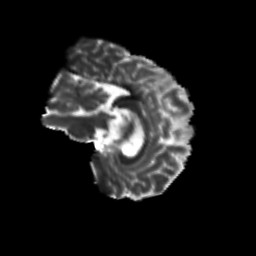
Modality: T2w
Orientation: sagittal
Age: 24
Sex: male
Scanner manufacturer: siemens
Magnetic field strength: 3 T
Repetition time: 8.6 s
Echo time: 0.095 s